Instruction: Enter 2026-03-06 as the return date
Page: home
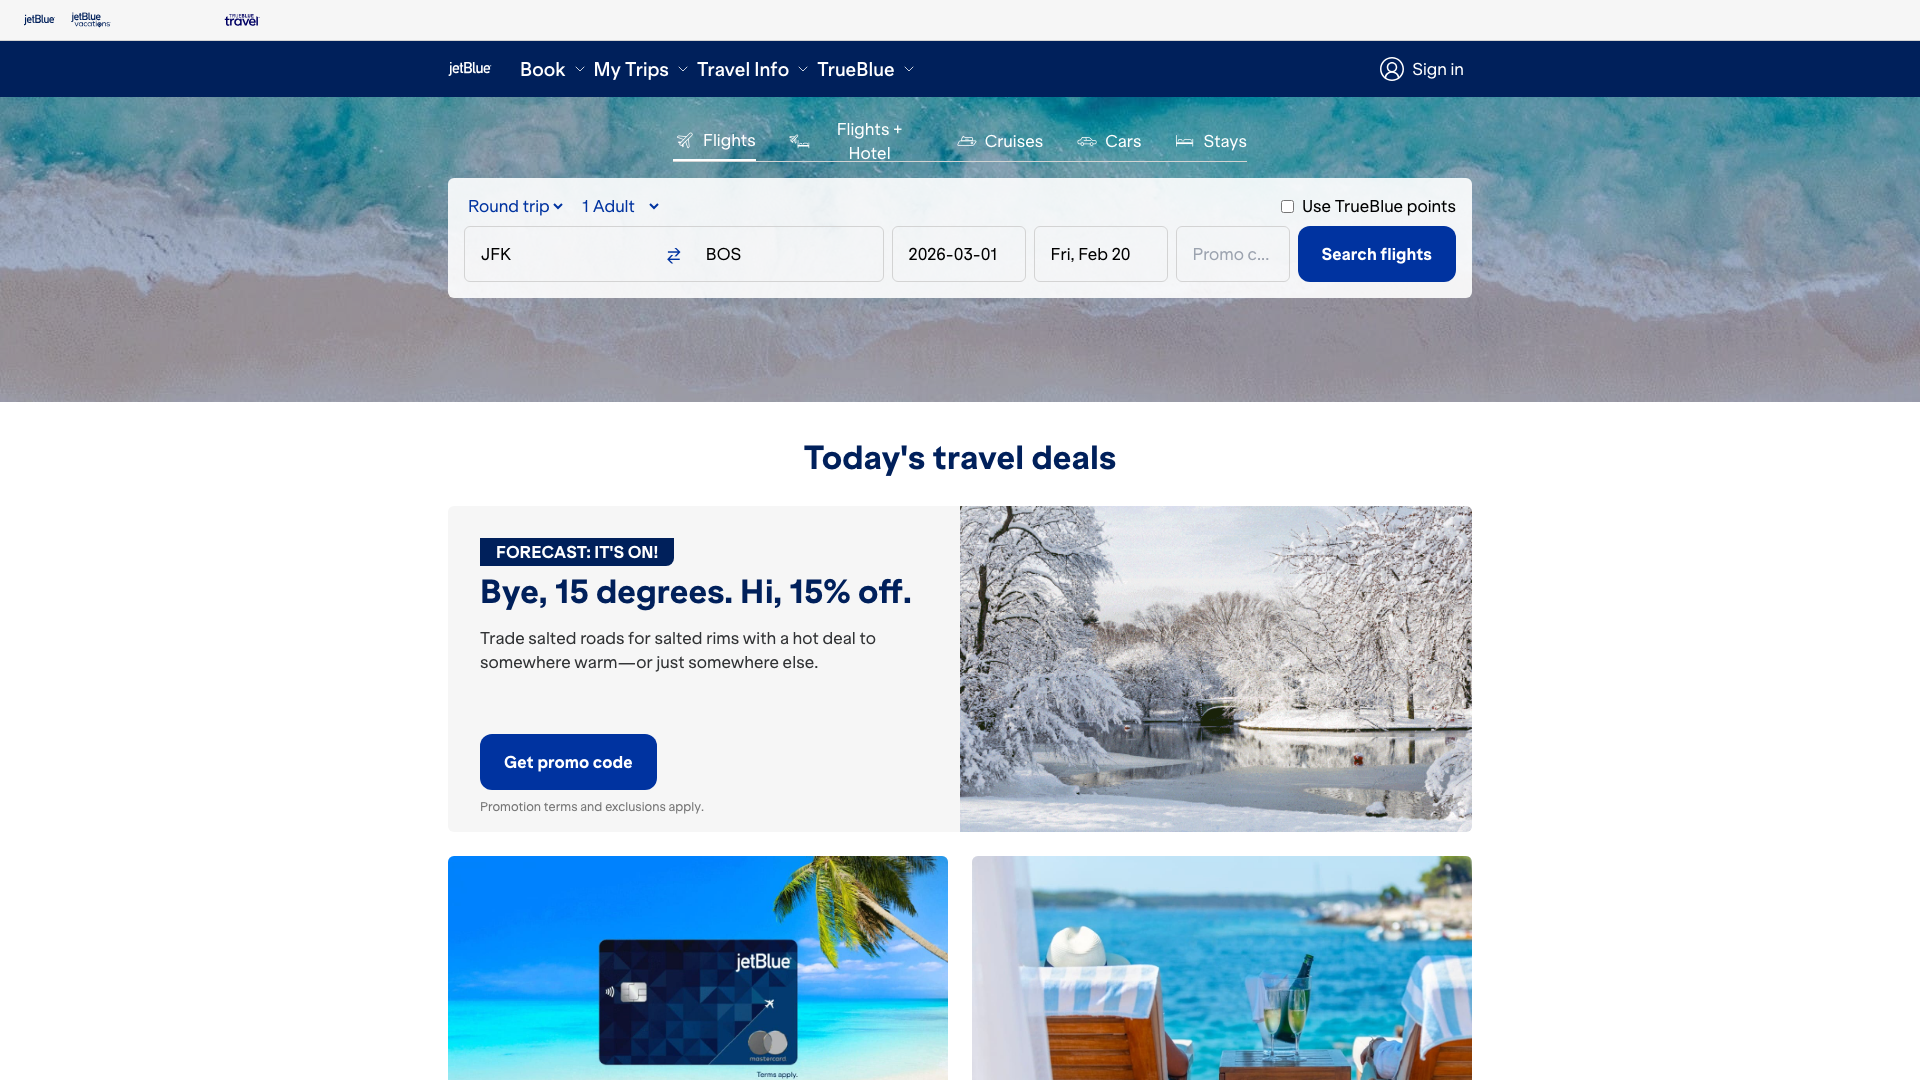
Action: type